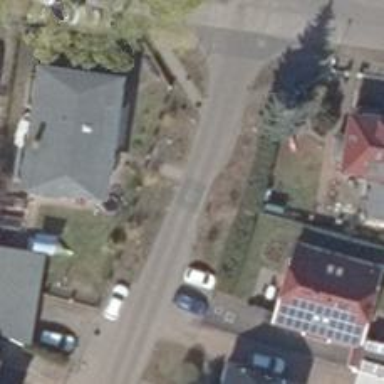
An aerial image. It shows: Traffic calming feature called choker.